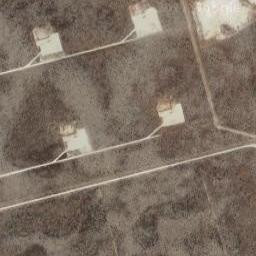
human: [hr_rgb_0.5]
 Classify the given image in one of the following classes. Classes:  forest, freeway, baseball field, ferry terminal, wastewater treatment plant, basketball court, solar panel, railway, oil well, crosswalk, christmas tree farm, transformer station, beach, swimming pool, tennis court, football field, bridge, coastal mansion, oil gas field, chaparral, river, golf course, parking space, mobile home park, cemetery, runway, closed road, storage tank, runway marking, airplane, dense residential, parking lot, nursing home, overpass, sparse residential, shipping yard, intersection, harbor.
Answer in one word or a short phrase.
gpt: oil gas field